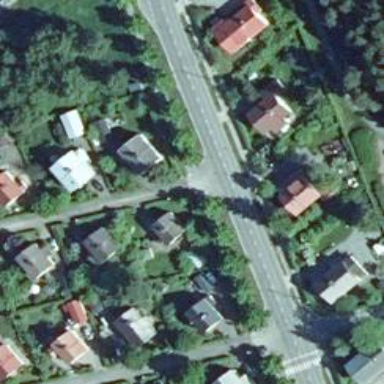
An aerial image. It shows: Road with "give way" sign.